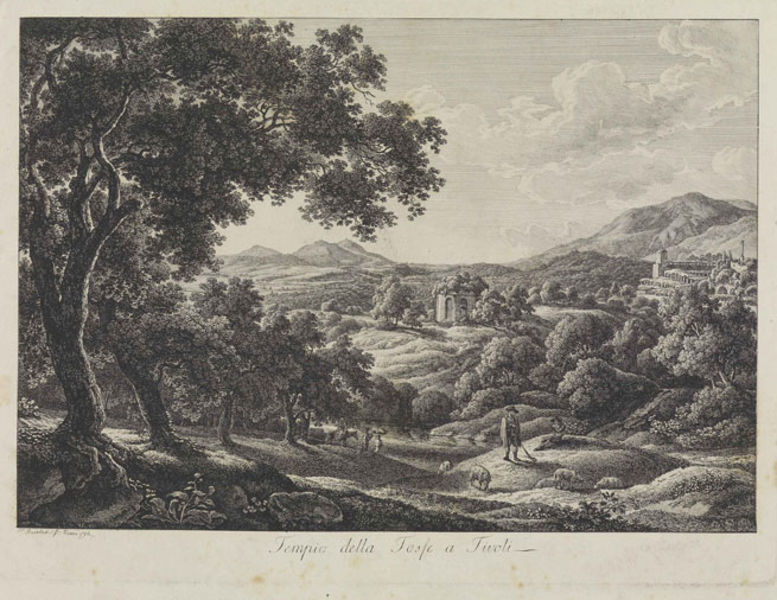
Titel: Tempio della Tosse a Tivoli
Künstler: Johann Christian Reinhart
Standort: Karlsruhe
Institution: Staatliche Kunsthalle Karlsruhe
Schlagwörter: baum, berg, blätter, gemälde, himmel, mann, wasser, weiß, wolken, bäume, landschaft, menschen, stadt, äste, blumen, frankreich, grau, hintergrund, hut, licht, schwarz, skizze, säulen, zeichnung, blick, blüten, gebäude, haus, hund, hunde, park, tier, tiere, weg, wiese, mensch, stein, baumstamm, feld, felder, häuser, hügel, natur, stamm, vieh, weide, weite, büsche, einsam, gebüsch, kirche, sonne, sträucher, land, pflanze, pflanzen, tal, wald, turm, garten, schrift, ansicht, italien, vedute, stab, berge, gebirge, gipfel, dorf, allee, baumreihe, graphik, tag, herde, hügellandschaft, romantik, stämme, wein, allein, bauer, waldrand, foto, ortschaft, ruine, schaf, burg, weiden, palast, wandern, druck, druckgraphik, schwarz-weiß, schraffur, radierung, stich, ruinen, gemäuer, wurzeln, schloß, freiheit, wanderer, hain, fernsicht, staft, gärten, tempel, pavillon, zeit, eichen, kupferstich, schafe, hirte, hirten, hüten, schäfer, mausoleum, toskana, pastorale, schafherde, italienisch, mäume, hirt, tivoli, nordalpin, schafhirte, weolke, schafer, alee, gau, pfalanzen, schafte, italienish, 1800, arkardien, runinen, tempfel, berge wolken, tuole, weißg, schafhirt, #runinen, arcardien